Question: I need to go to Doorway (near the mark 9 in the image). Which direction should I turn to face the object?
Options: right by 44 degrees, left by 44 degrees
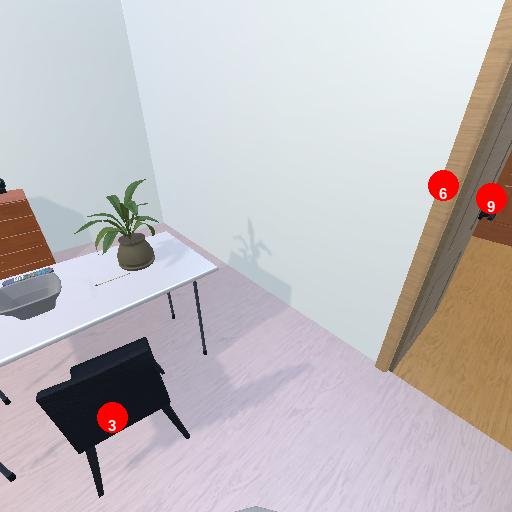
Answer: right by 44 degrees